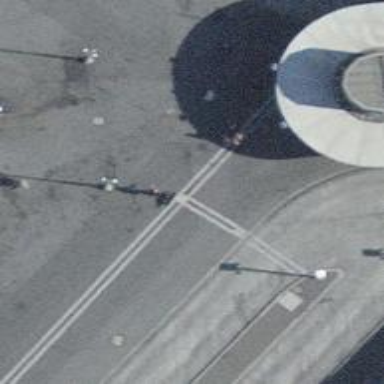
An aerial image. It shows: Kerb barrier.